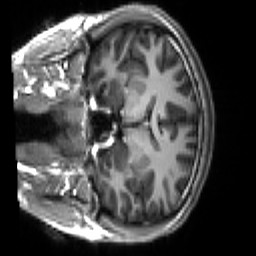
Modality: T1w
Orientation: coronal
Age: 19
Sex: male
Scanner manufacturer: siemens
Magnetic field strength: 3 T
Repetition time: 2.3 s
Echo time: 0.00267 s